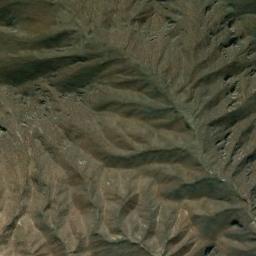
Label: mountain